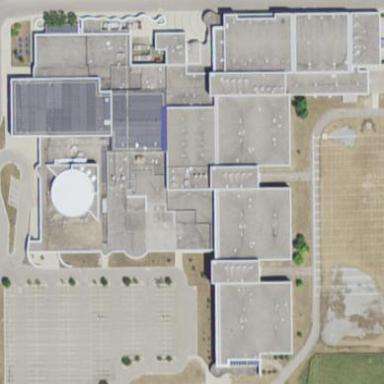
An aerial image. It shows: School building.